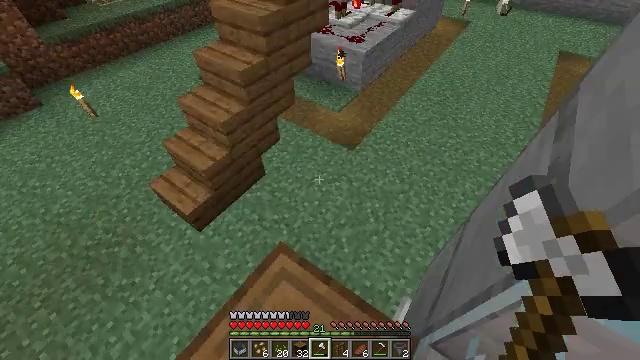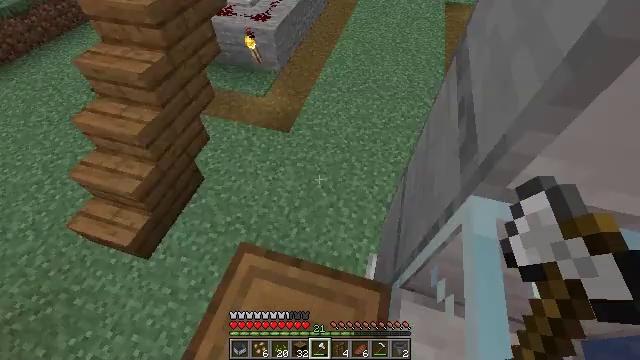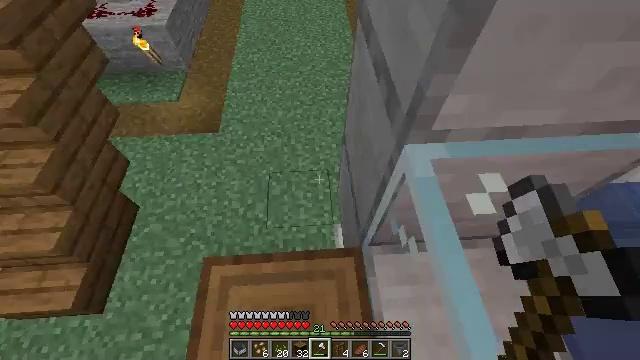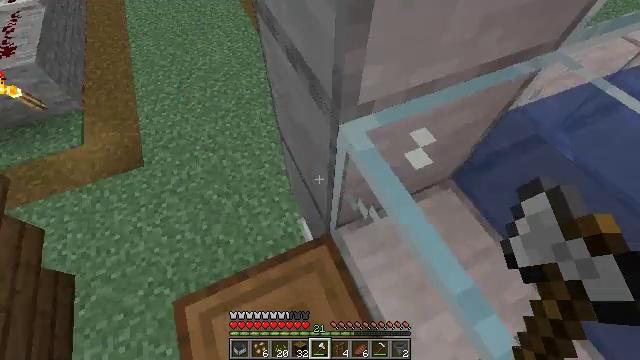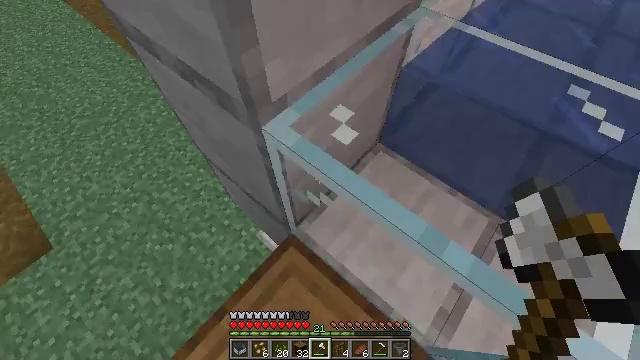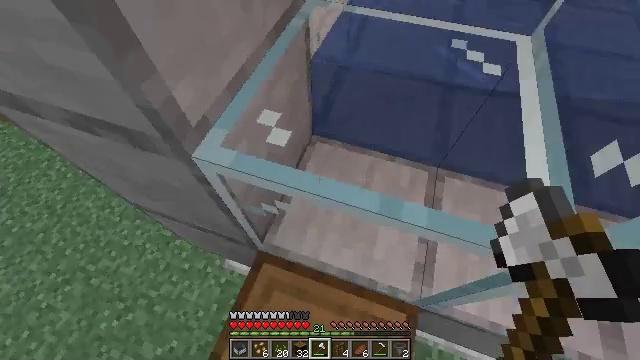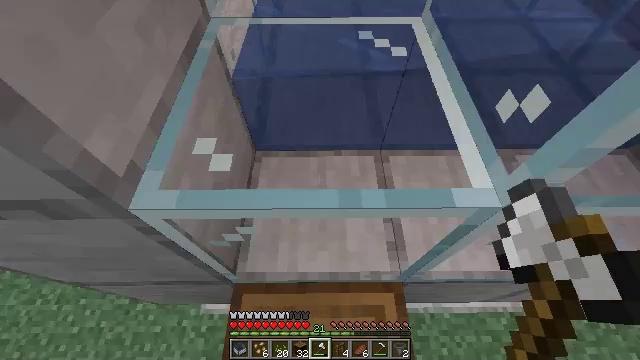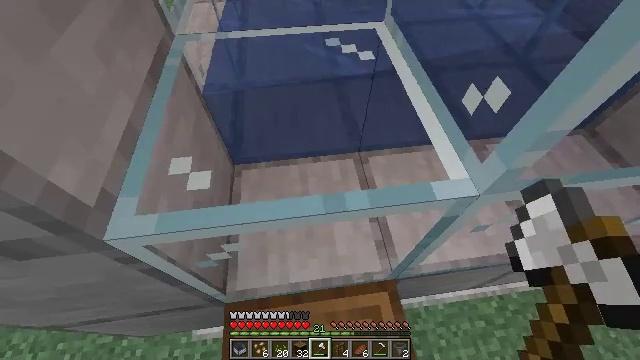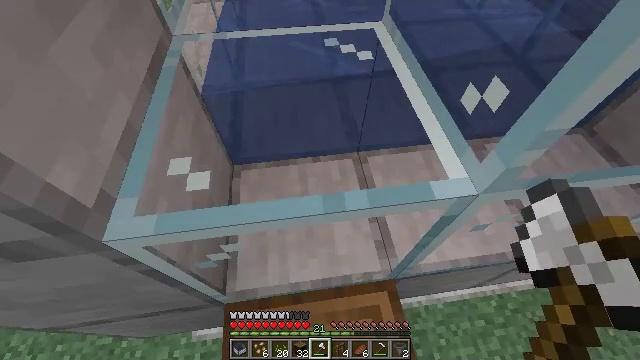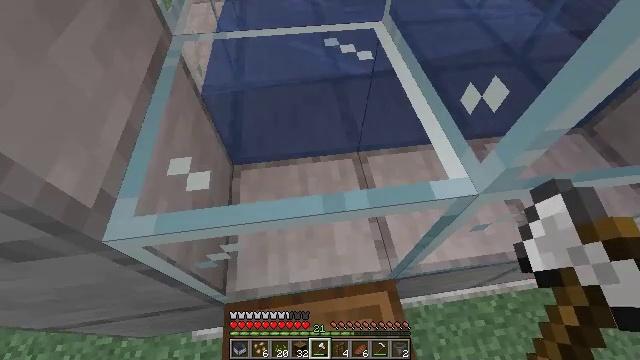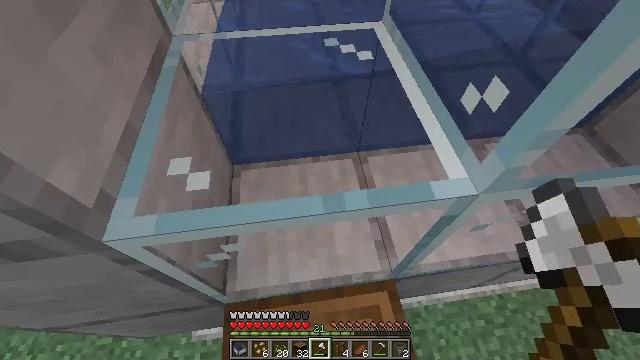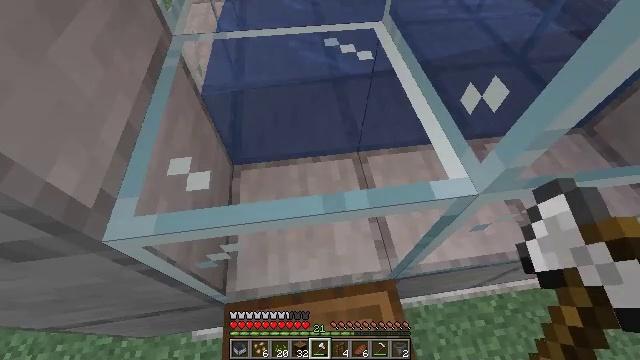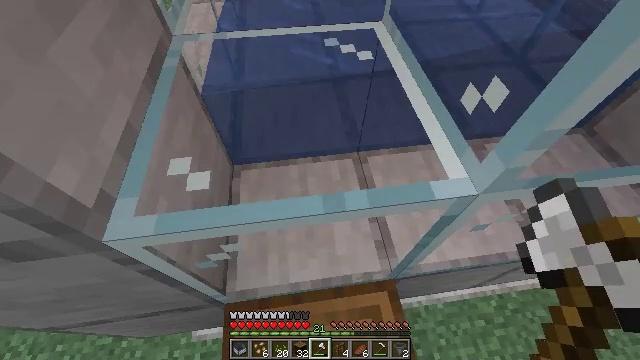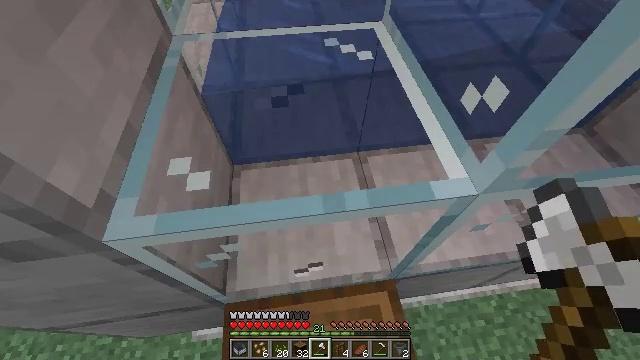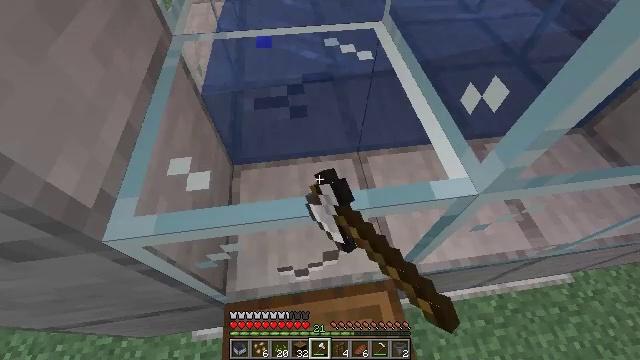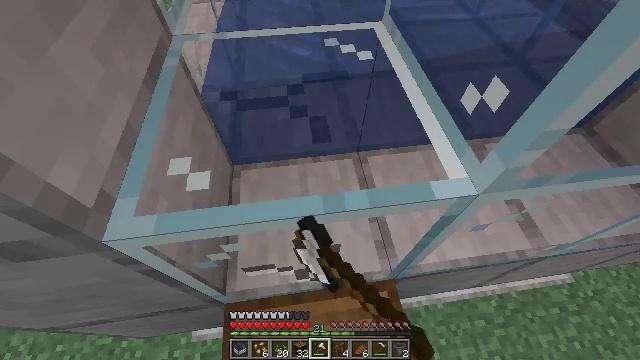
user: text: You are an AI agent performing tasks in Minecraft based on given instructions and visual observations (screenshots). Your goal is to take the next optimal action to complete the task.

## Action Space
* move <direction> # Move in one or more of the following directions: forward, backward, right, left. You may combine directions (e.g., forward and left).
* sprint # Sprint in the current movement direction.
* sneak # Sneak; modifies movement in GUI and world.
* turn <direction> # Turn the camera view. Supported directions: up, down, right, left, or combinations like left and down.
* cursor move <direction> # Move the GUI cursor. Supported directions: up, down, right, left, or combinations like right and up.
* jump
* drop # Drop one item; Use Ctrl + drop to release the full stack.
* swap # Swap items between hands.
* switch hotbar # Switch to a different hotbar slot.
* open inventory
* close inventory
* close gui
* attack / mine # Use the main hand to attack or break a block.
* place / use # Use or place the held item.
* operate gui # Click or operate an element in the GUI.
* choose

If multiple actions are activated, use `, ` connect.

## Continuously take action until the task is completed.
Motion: motion action
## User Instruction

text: Mine the glass to clear the view.
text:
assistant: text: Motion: turn right and down
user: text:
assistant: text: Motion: turn right and down
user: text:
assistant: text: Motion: turn right and down
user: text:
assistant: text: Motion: turn right
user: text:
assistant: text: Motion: turn right
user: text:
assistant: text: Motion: turn right and up
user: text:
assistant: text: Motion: turn right and up
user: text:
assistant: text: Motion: no_op
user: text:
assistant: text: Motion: no_op
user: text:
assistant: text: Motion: no_op
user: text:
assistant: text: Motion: no_op
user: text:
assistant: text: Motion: no_op
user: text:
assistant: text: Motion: attack / mine
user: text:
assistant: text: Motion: attack / mine
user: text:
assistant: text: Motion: attack / mine
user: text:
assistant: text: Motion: attack / mine
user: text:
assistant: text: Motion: attack / mine
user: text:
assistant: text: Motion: attack / mine
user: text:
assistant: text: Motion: attack / mine
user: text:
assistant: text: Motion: attack / mine
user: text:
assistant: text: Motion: attack / mine
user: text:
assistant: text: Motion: attack / mine
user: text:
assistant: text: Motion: attack / mine
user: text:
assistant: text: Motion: attack / mine
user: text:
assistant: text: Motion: attack / mine
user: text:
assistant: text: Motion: no_op